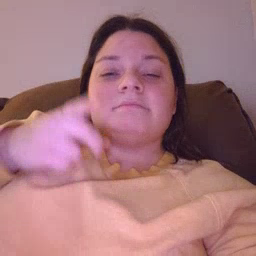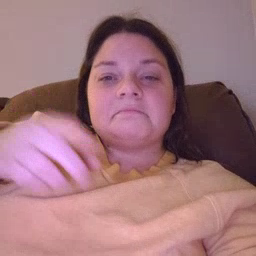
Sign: hesheit